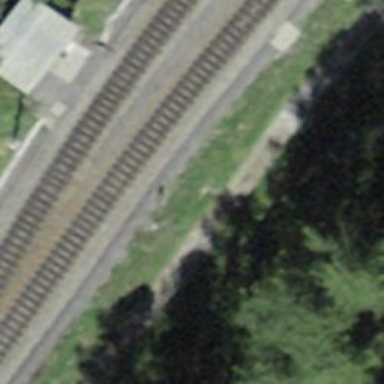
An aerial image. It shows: Narrow-gauge railway with single track. The railway is electrified with contact line.